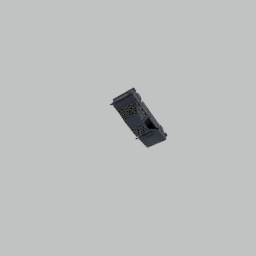
Label: mechanical